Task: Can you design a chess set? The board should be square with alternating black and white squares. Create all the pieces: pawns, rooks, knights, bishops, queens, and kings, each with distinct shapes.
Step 2639:
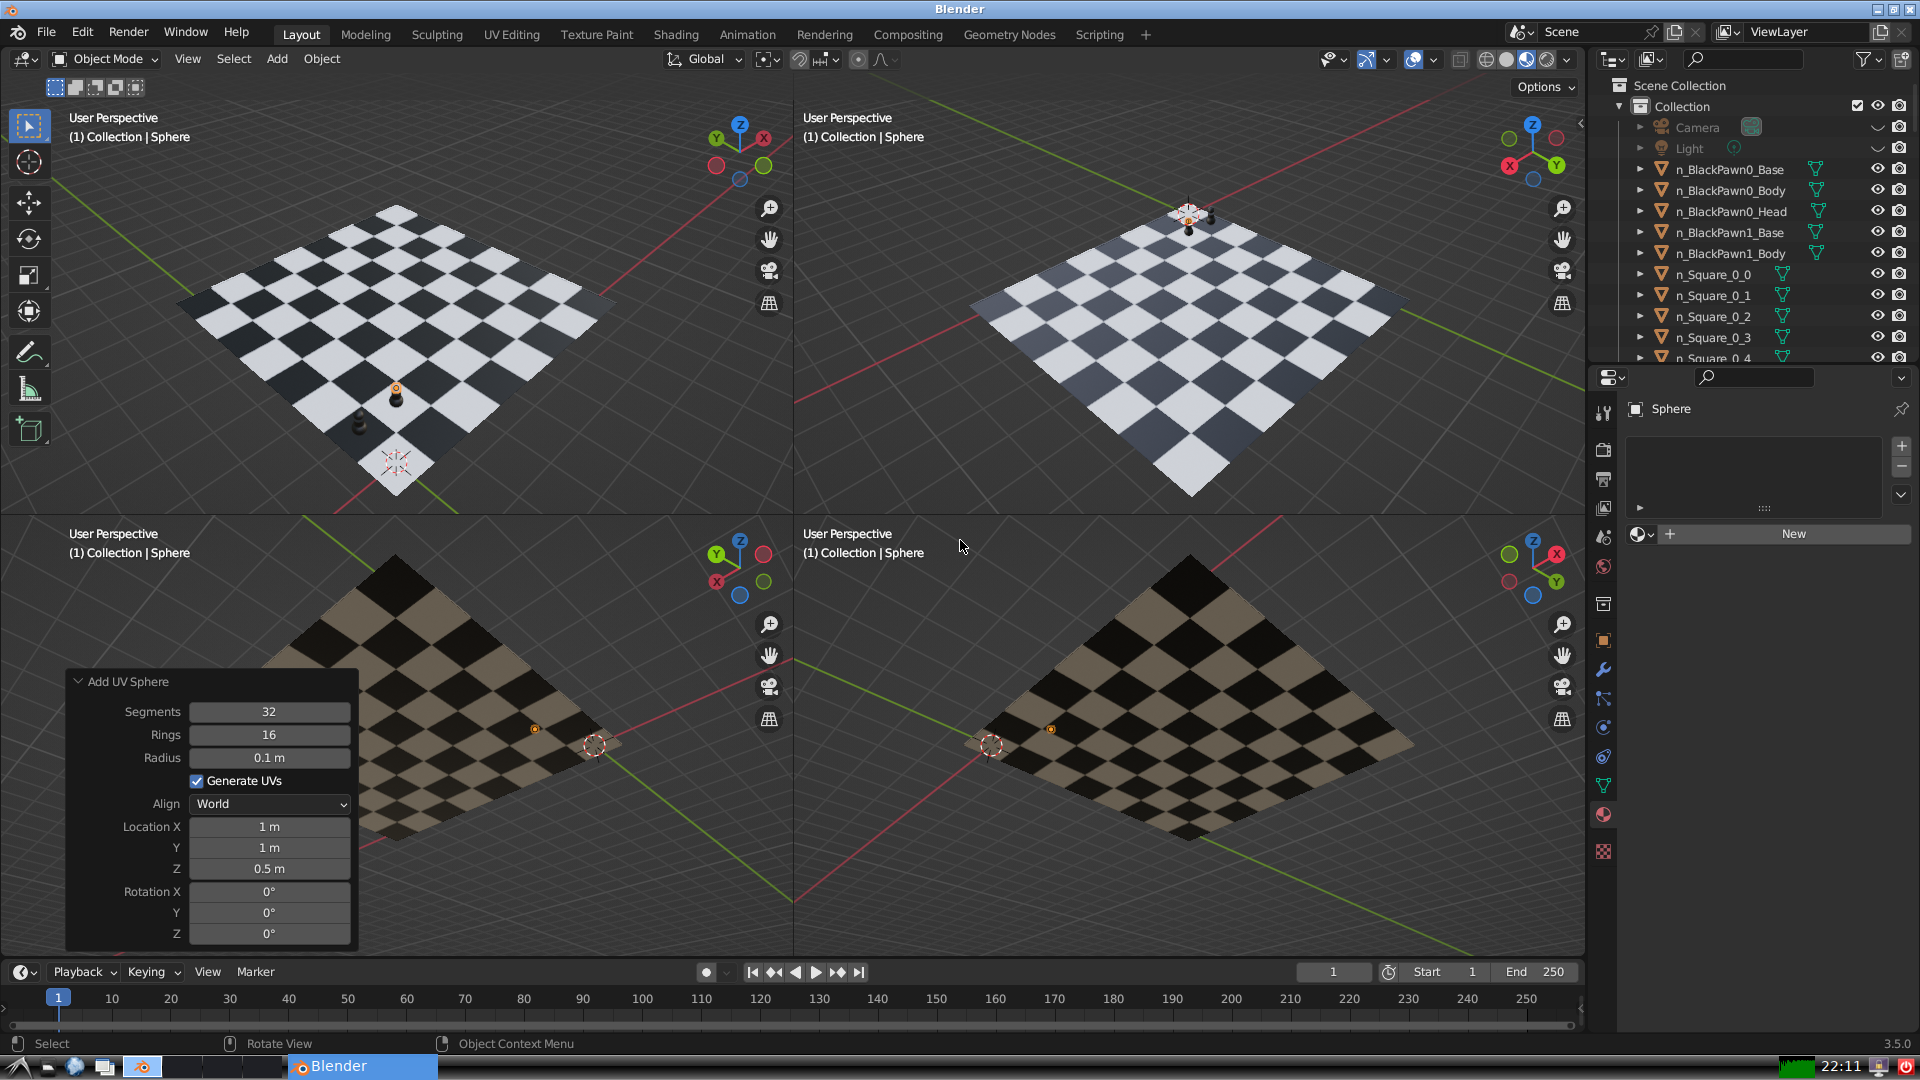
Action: {"mouse_move": [1608, 631]}